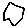
Label: hexagon